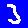
Digit: 3